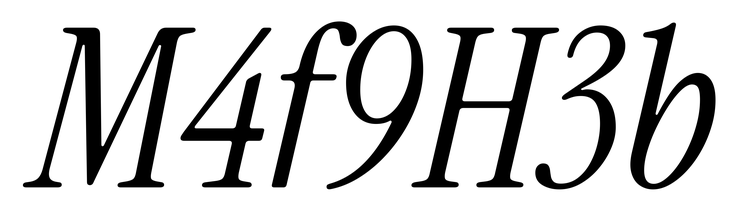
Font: InstrumentSerif-Italic